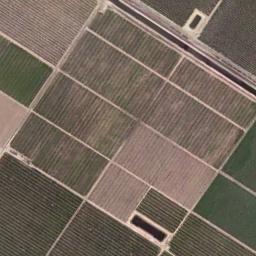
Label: rectangular_farmland